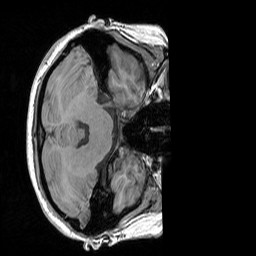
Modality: T1w
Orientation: axial
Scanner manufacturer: siemens
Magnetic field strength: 3 T
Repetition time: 1.83 s
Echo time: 0.00303 s